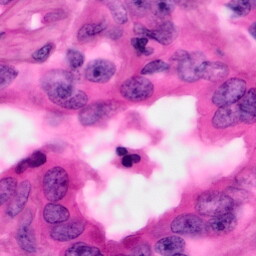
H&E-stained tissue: Pancreatic